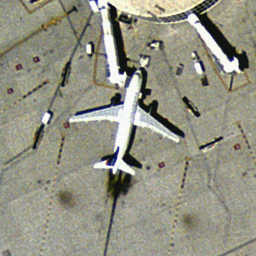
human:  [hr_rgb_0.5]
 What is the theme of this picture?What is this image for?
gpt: airplane